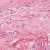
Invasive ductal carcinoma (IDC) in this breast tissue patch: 0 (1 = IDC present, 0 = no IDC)